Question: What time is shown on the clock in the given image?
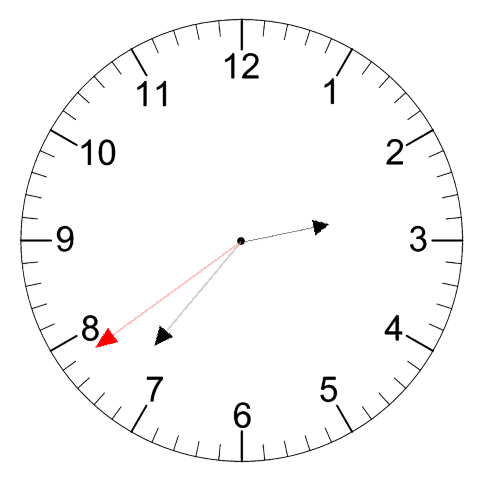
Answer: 02:36:39